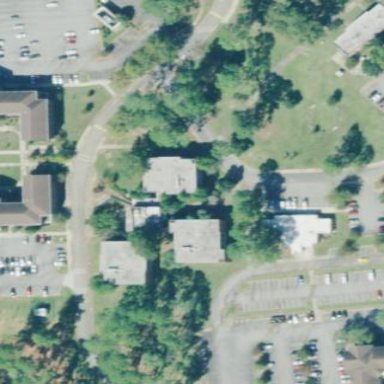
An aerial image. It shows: Dormitory building.